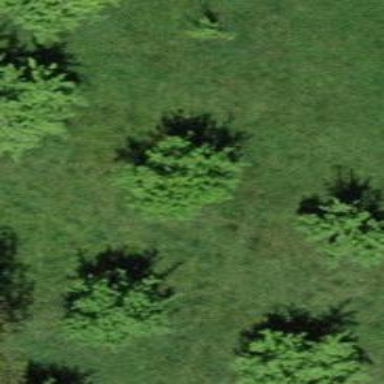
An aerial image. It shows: Broadleaved tree with lush leaves.